Chest X-ray. View position: AP
Patient age: 48
Patient sex: F
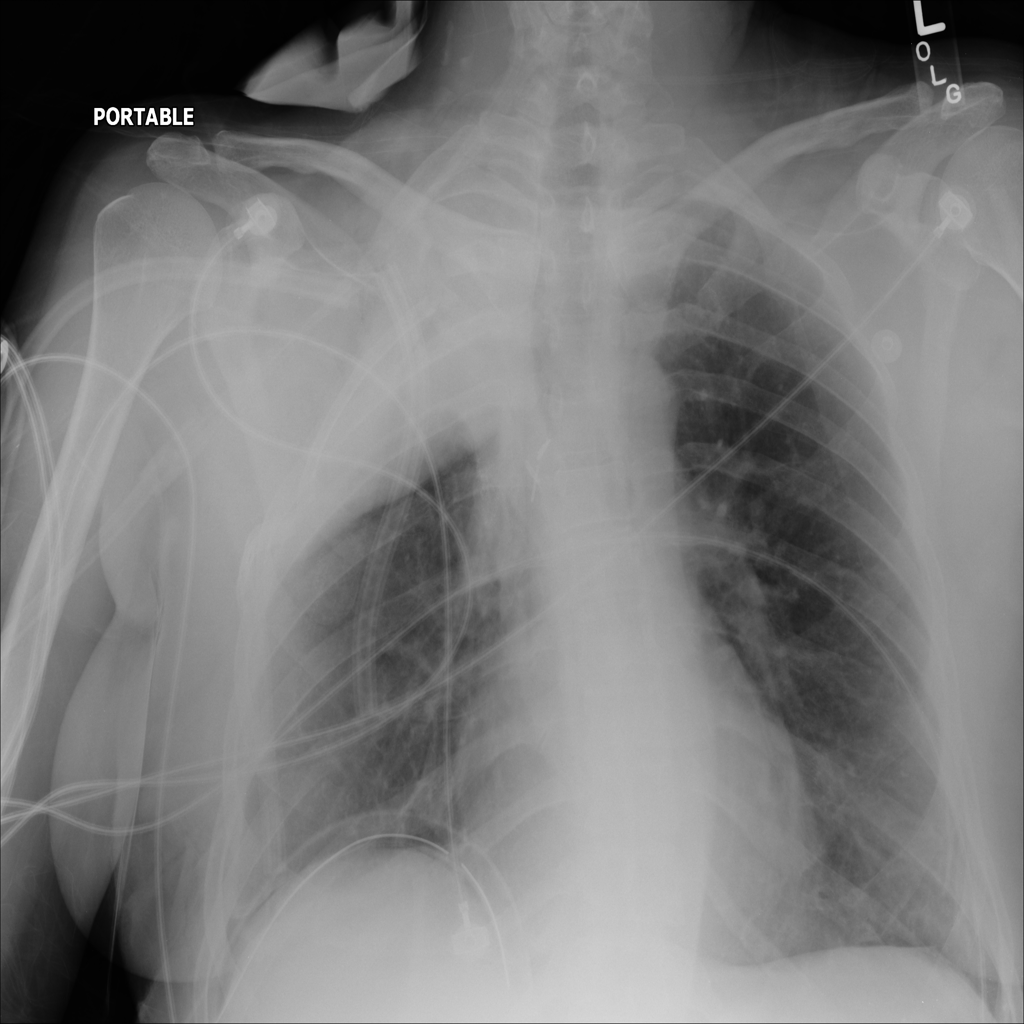
Finding: Pneumothorax